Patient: sex M, age 79
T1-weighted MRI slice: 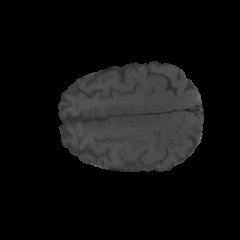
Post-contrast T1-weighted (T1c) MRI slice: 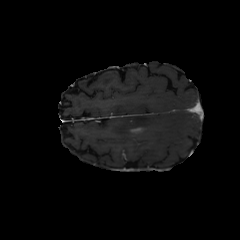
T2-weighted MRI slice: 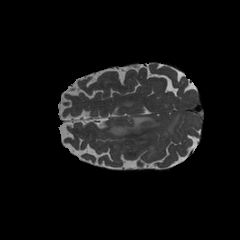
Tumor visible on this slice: yes
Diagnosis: Glioblastoma, IDH-wildtype
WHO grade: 4